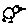
Label: bird